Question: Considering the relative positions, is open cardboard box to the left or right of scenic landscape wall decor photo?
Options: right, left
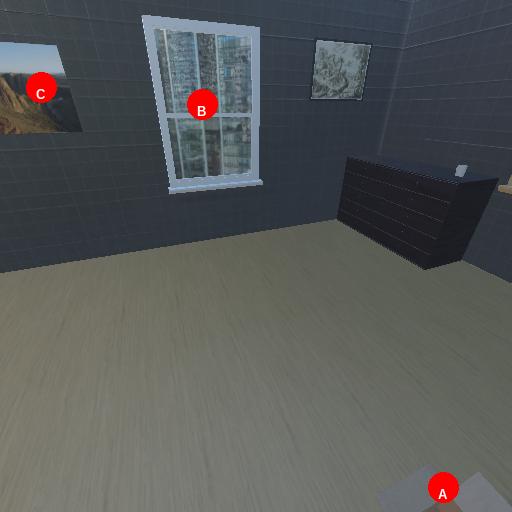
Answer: right